Question: Who sent the first email?
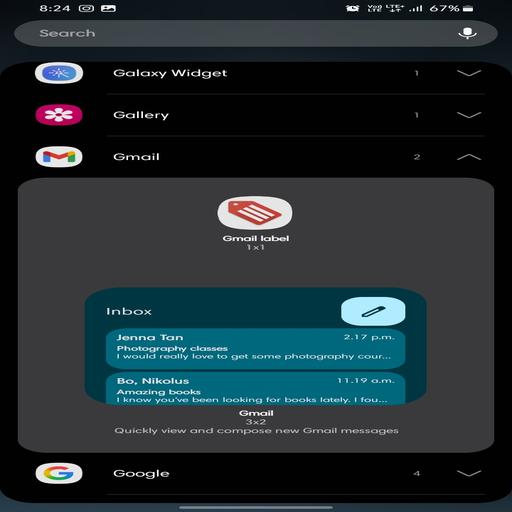
Answer: Jenna Tan